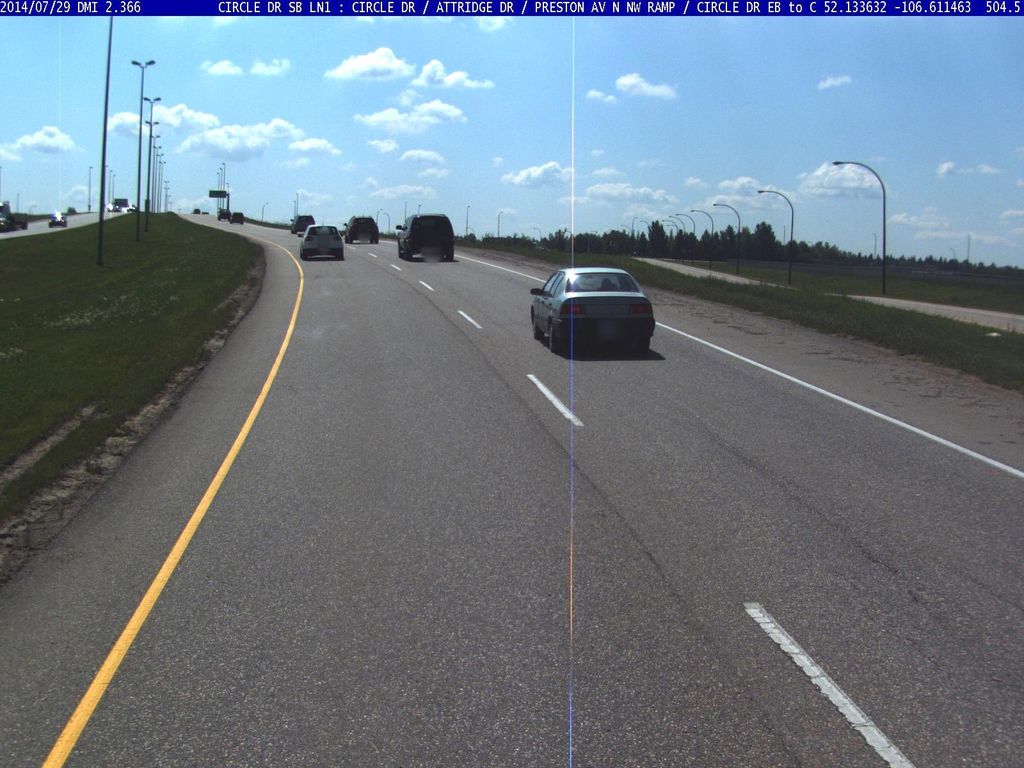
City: saskatoon